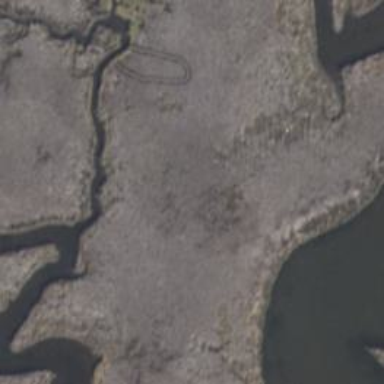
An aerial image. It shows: Saltmarsh wetland.